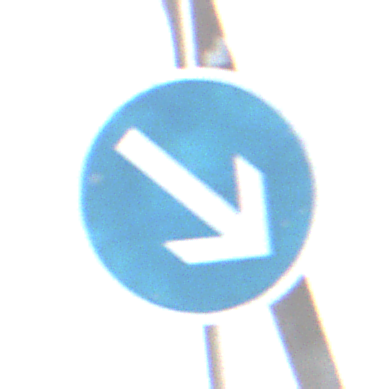
Verkehrszeichen: VorgeschriebeneVorbeifahrtRechts
Umgebung: Roofed, Urban
Tageszeit: MorningAfternoon
Wetter: PartlyCloudy
Licht: Natural
Jahreszeit: NotSpecified
Kontrast: MediumContrast